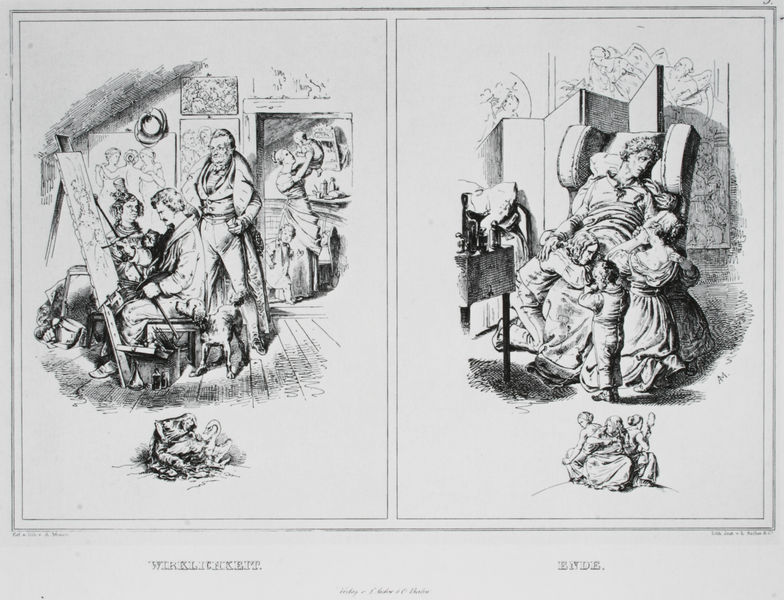
Titel: Künstlers Erdenwallen - Blatt 5: Wirklichkeit./Ende.
Künstler: Adolph Menzel
Standort: Berlin
Institution: Staatliche Museen zu Berlin, Kupferstichkabinett
Schlagwörter: mann, weiß, sitzen, frau, hut, männer, raum, schwarz, skizze, stuhl, tisch, zeichnung, zimmer, hund, arm, kleidung, tod, trauer, möbel, portrait, porträt, boden, interieur, sessel, sitzend, decke, familie, innen, kind, mutter, vater, traurig, alltag, kinder, schrift, bilder, modell, schlafend, schlafende, gans, zwei, grafik, graphik, baby, besucher, kissen, karikatur, grazien, ohrensessel, wohnung, diele, symmetrie, atelier, maler, paravant, staffelei, bett, menzel, stube, wände, verkauf, krank, buch, amme, weinen, druck, lithographie, stich, künstler, illustration, schwarzweiß, text, cartoon, kittel, leinwand, kauf, malen, pinsel, biedermeier, seiten, sterben, totenbett, krankheit, kunde, stafflei, szenen, sitzung, bildergeschichte, erschöpfung, doppelblatt, auftraggeber, mahler, zwei bilder, bildr, alter jugend, überarbeitung